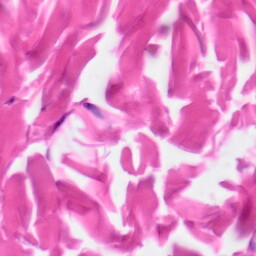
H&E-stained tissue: Skin